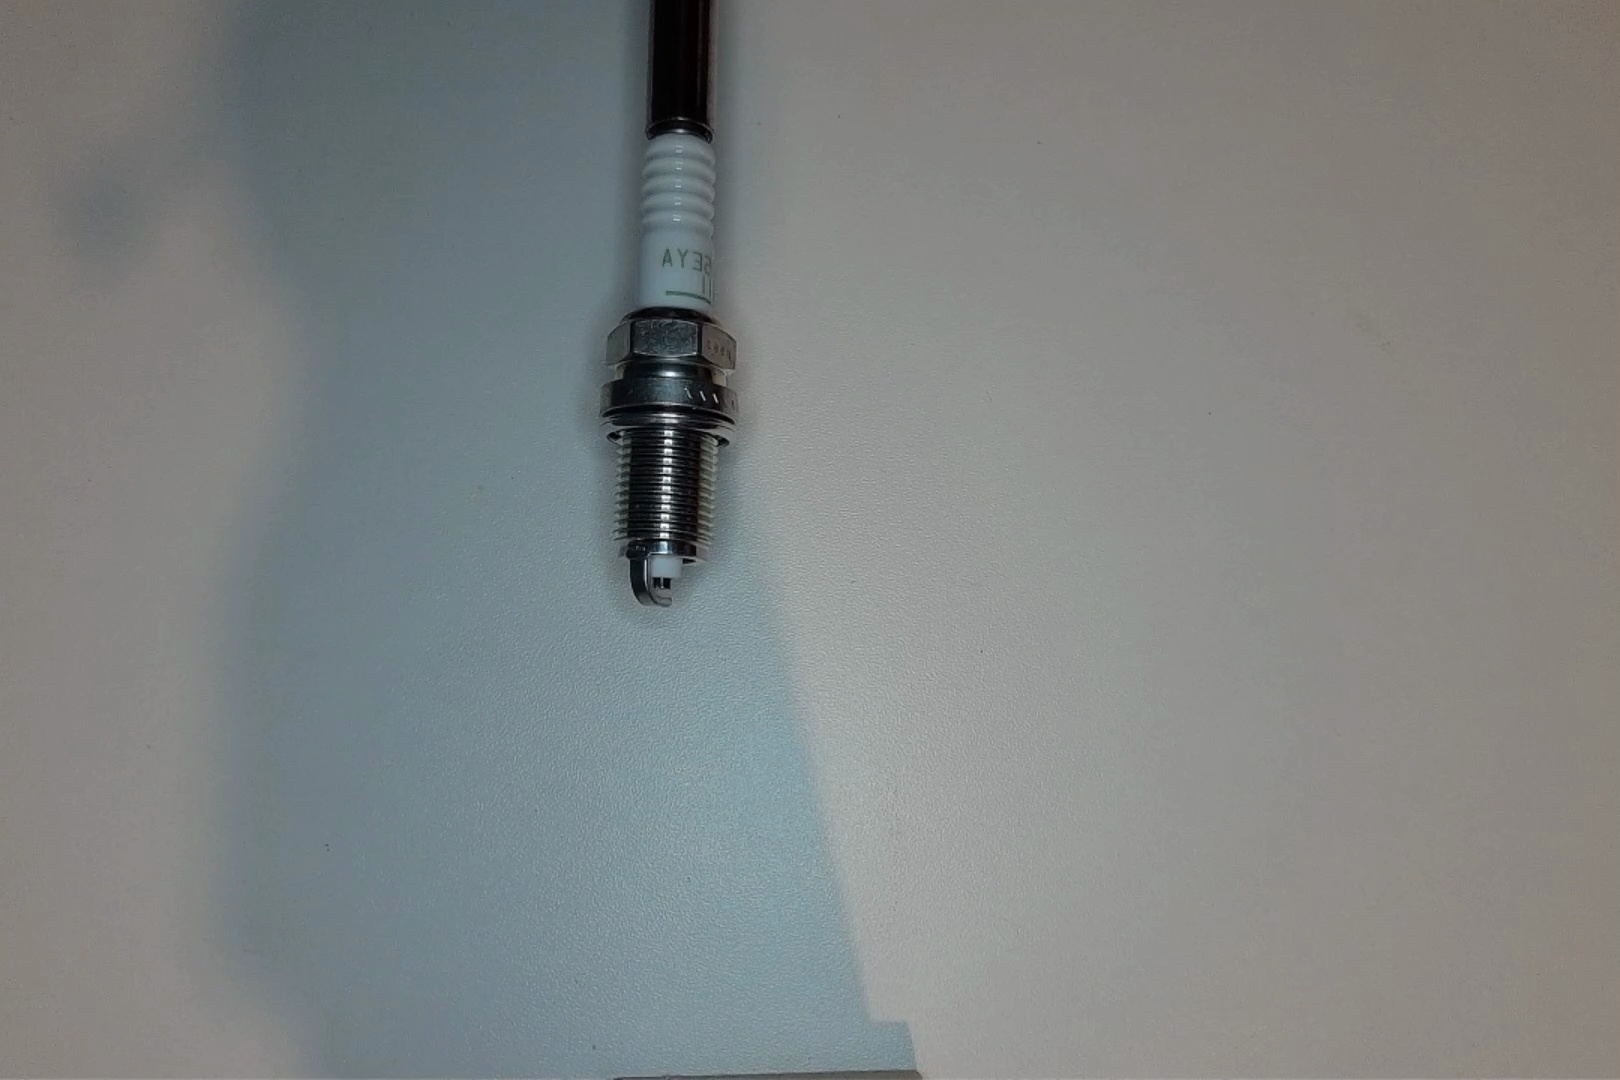
Label: normal